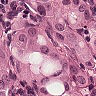
Metastatic tissue present: yes